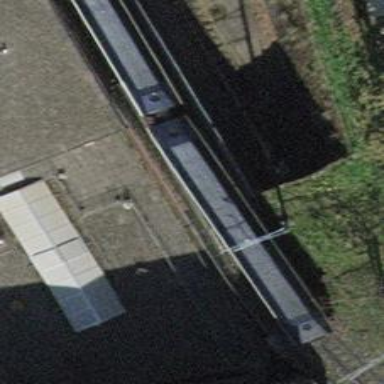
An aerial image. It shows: Narrow-gauge railway track with one electrified contact line.